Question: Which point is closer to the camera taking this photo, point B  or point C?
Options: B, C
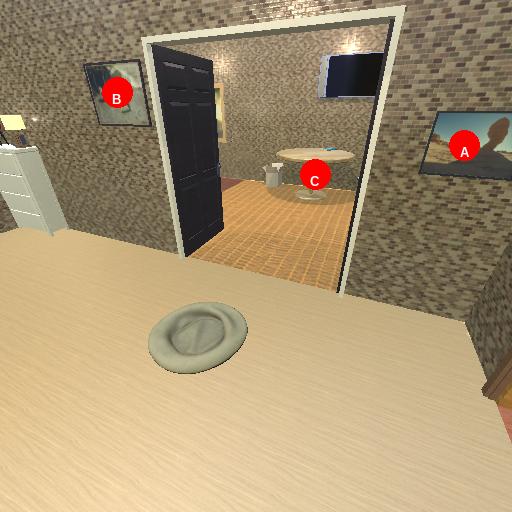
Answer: B